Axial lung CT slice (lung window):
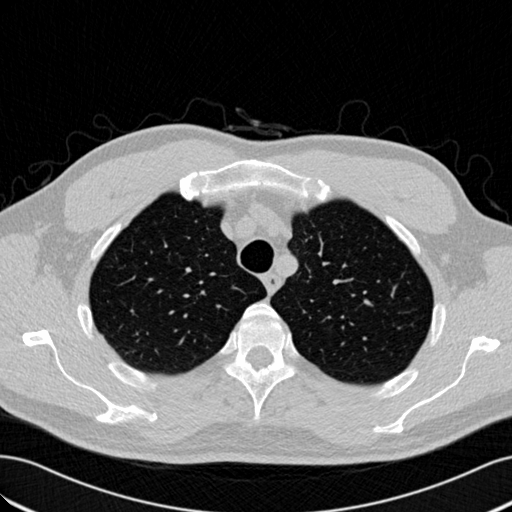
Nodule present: no